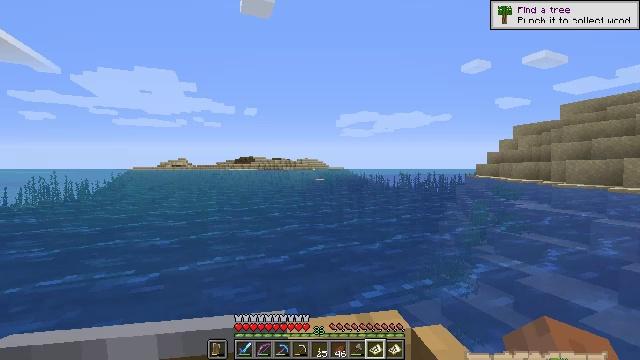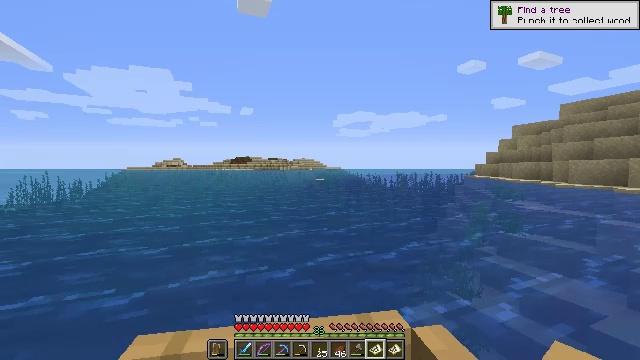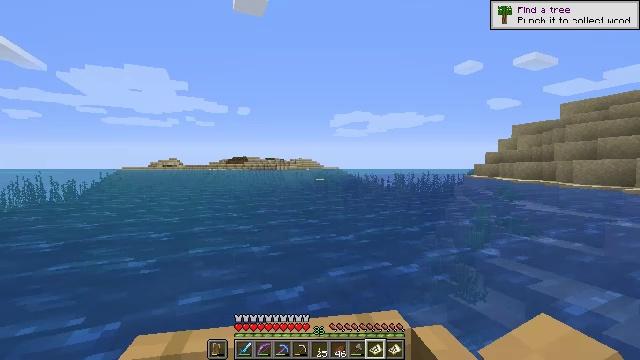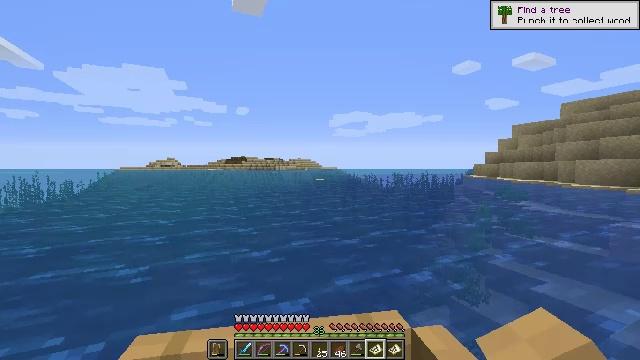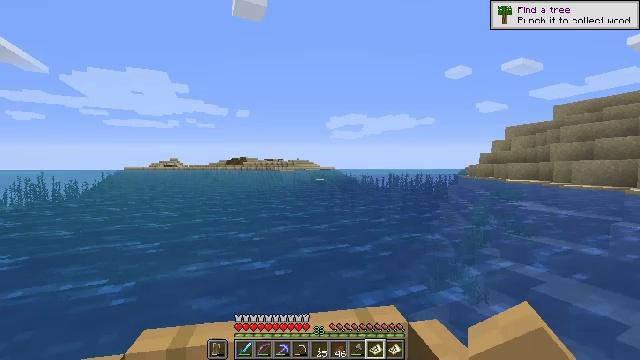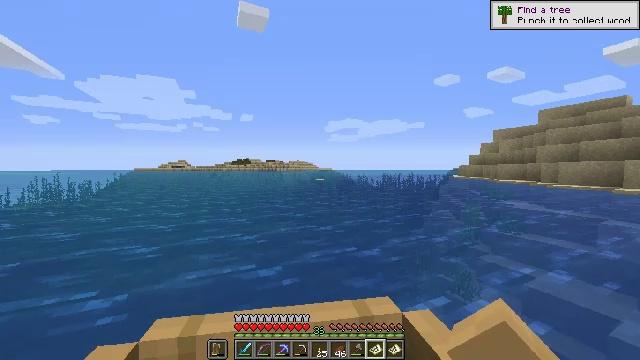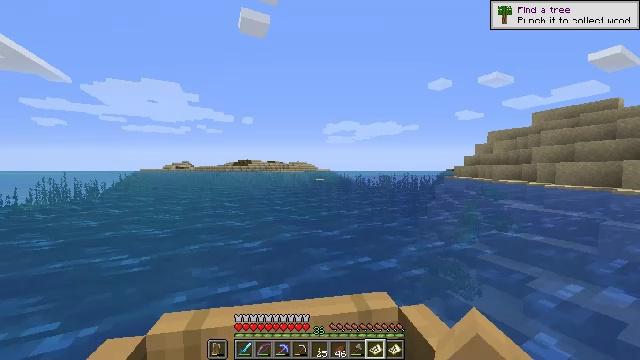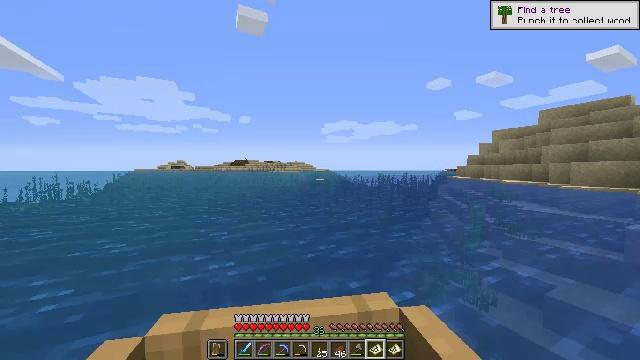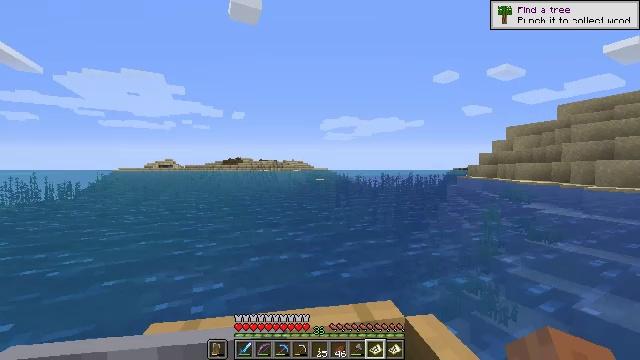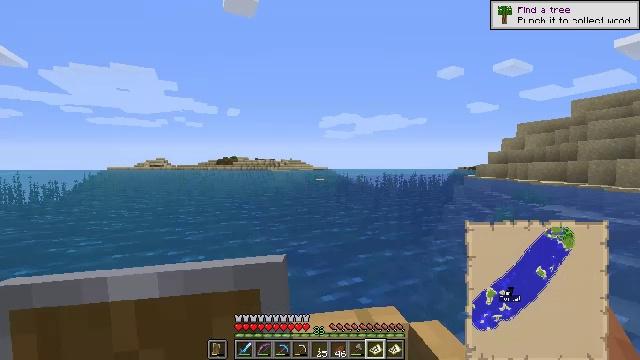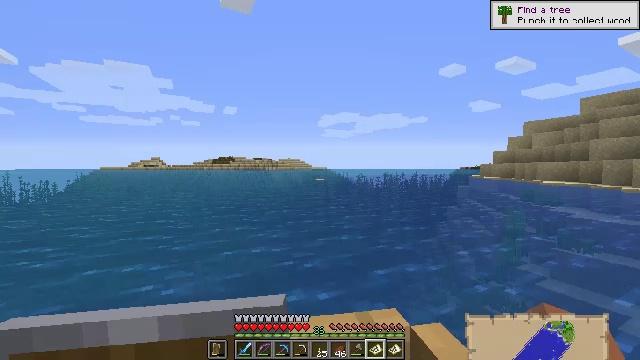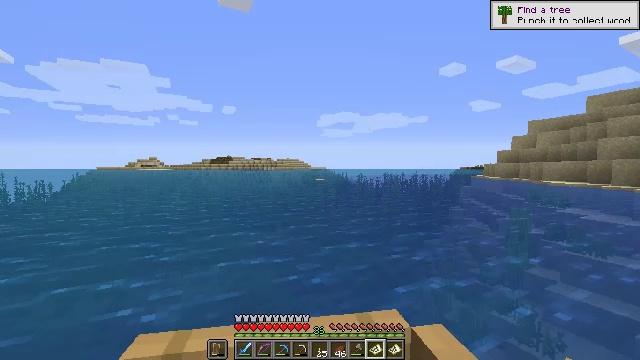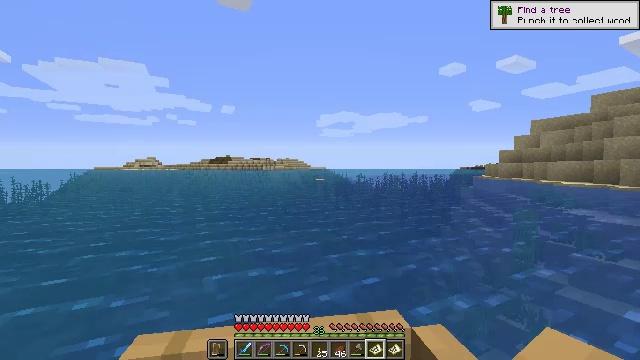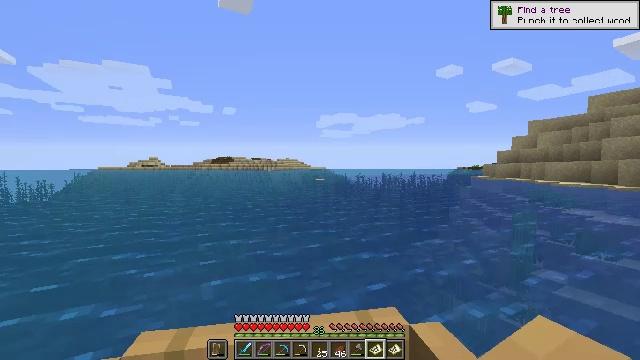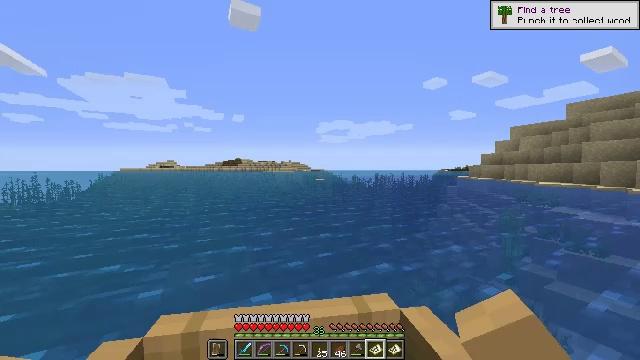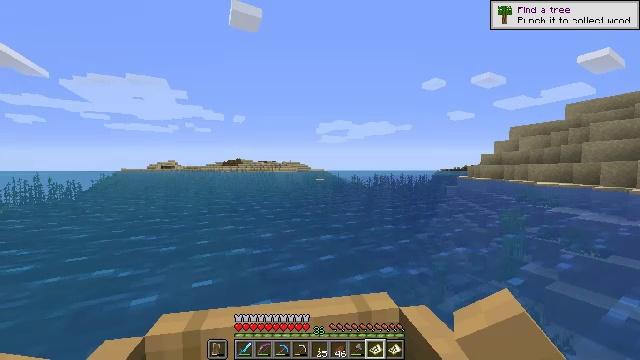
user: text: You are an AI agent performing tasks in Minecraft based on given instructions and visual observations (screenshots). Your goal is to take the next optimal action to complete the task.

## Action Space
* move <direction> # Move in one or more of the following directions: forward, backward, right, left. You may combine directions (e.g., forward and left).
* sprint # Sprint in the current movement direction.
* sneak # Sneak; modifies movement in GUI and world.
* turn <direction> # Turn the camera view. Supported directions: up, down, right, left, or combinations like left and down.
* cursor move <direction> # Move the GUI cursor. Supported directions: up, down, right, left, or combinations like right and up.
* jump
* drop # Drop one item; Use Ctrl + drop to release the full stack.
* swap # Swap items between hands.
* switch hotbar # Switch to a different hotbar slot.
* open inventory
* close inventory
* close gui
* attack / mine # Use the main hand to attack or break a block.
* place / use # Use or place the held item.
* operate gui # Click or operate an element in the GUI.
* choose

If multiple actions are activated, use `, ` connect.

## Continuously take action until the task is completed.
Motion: motion action
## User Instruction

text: Harvest kelp plant in the water.
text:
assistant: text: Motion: move forward
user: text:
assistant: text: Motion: move forward
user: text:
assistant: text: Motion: move forward, sprint
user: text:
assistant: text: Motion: move forward, sprint
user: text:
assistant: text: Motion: move forward
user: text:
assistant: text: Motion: move forward
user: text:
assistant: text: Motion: turn right and down
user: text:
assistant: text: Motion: no_op
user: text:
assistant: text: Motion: move forward
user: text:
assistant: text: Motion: move forward
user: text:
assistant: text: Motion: move forward
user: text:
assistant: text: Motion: move forward, sprint
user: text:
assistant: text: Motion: move forward, sprint
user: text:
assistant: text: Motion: move forward, sprint
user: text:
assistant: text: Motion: move forward
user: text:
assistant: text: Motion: move forward
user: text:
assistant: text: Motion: move forward, turn right
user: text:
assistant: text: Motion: move forward, turn right
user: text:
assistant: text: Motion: move forward, turn right
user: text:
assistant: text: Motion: move forward, turn right and down
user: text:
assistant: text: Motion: move forward
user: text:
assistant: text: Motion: move forward, turn left
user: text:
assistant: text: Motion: move forward, turn left
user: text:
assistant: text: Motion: move forward, turn left
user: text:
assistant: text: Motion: move forward, turn left
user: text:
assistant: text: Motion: move forward, turn left and up
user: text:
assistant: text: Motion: move forward, sprint
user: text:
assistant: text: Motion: move forward, sprint
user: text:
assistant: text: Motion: move forward, sprint, turn right
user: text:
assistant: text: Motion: move forward, turn right